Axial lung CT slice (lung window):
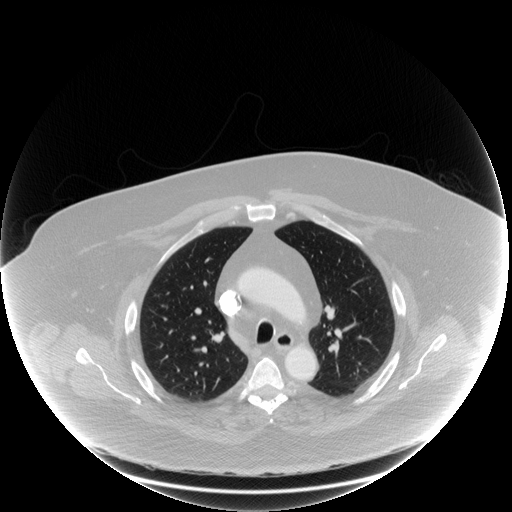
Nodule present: no